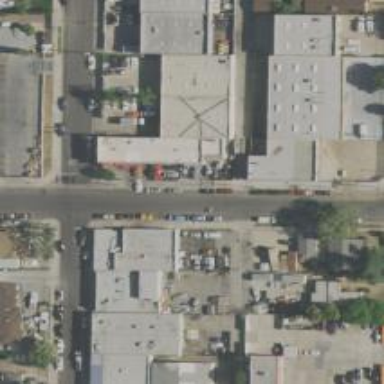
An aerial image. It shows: Alleyway designated as service road.